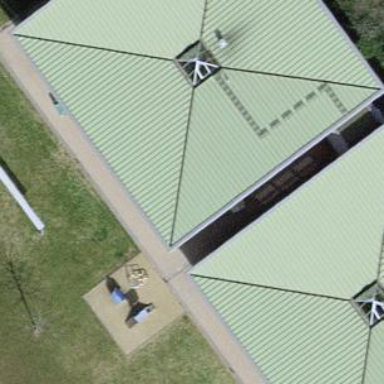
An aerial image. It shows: View of roof of building.